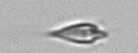
Label: Oxytoxum